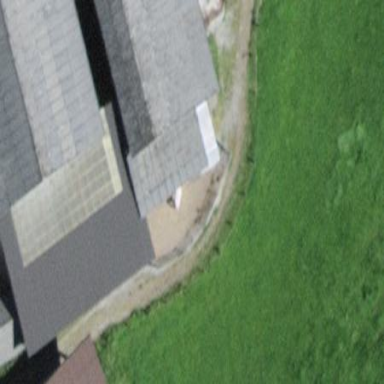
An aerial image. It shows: Barn.